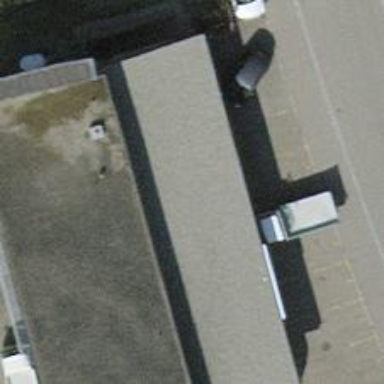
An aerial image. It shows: Building.